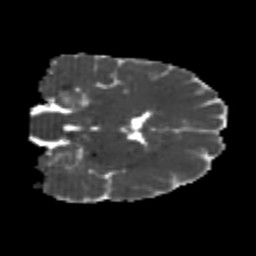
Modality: MD
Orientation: coronal
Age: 25
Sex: male
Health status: healthy
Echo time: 0.074 s